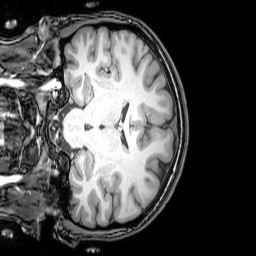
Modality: T1w
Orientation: coronal
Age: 26
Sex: female
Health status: healthy
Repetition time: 0.081 s
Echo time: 0.037 s